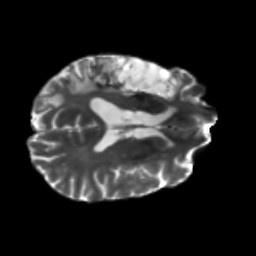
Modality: T2w
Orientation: axial
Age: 56
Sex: male
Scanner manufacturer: siemens
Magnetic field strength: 3 T
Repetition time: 5.47 s
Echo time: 0.0854 s